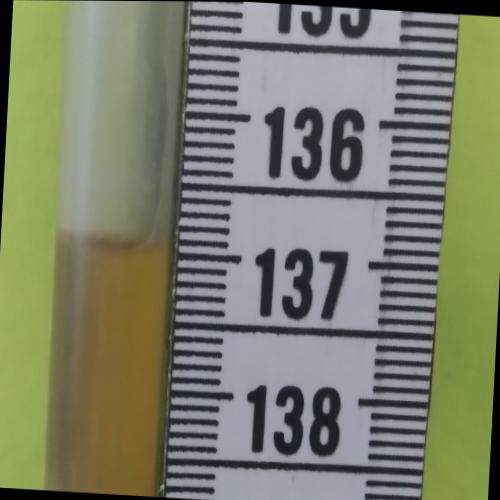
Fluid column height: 136.9 cm